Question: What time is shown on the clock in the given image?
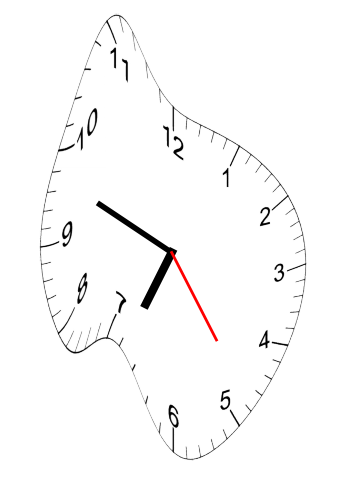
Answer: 06:48:24